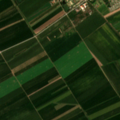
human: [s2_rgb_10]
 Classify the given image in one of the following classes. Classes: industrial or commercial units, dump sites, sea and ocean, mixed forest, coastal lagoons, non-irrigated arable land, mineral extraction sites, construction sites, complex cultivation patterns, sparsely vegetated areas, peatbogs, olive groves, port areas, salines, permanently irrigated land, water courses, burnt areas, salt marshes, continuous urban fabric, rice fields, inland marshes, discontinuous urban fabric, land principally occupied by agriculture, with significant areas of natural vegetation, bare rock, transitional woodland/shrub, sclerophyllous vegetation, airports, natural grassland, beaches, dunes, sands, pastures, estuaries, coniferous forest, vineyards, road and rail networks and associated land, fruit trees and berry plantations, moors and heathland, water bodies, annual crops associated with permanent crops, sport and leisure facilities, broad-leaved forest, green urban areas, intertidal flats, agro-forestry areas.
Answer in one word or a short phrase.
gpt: discontinuous urban fabric, mineral extraction sites, non-irrigated arable land, complex cultivation patterns